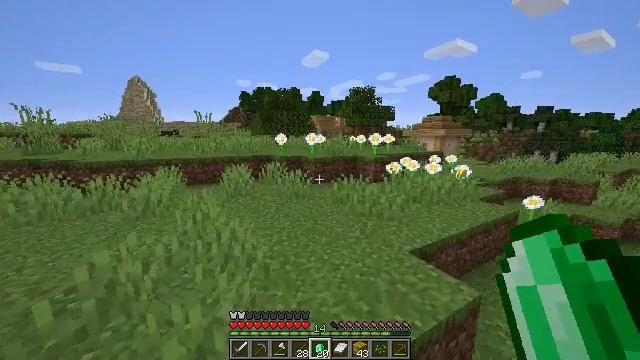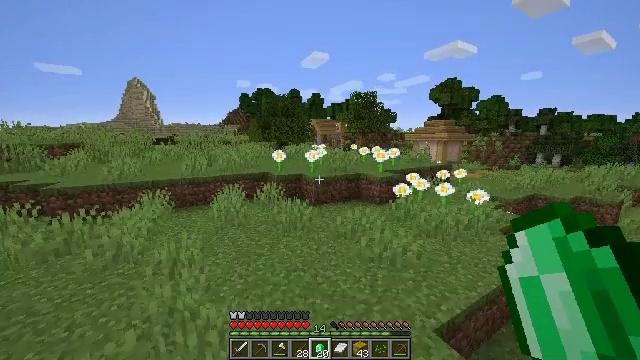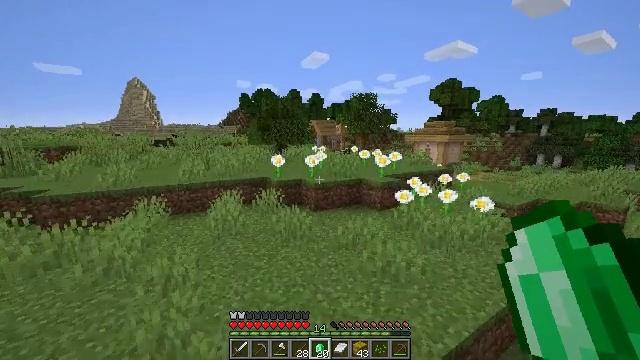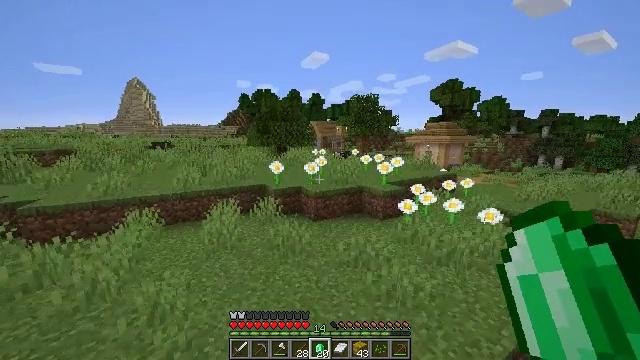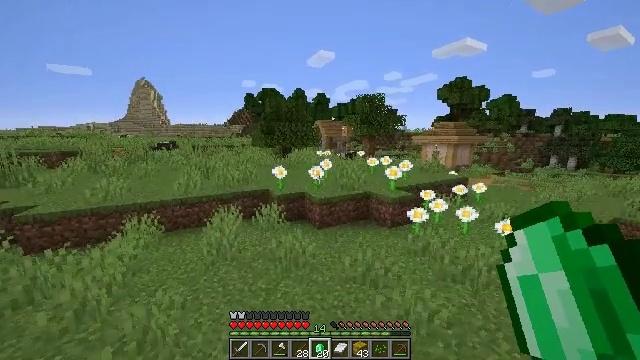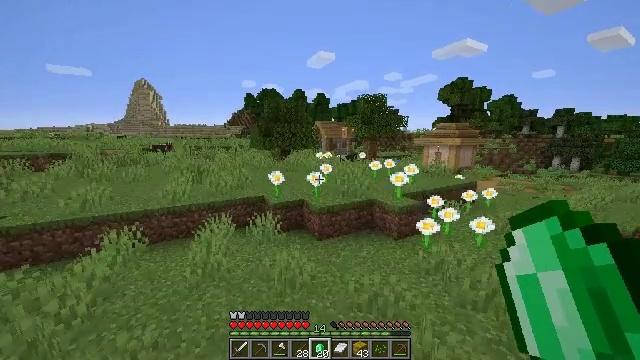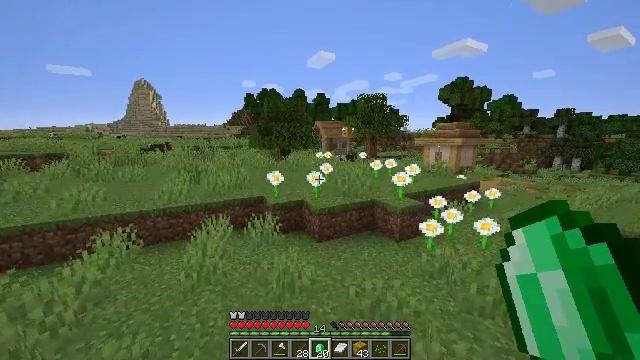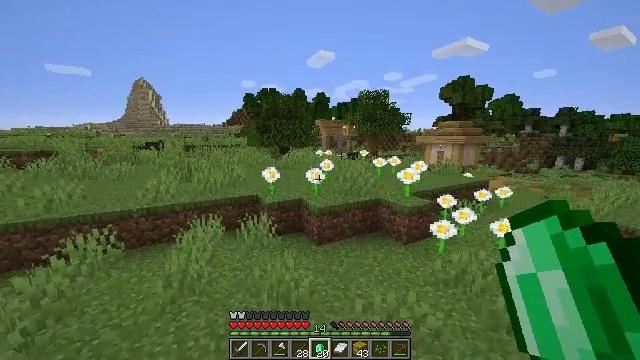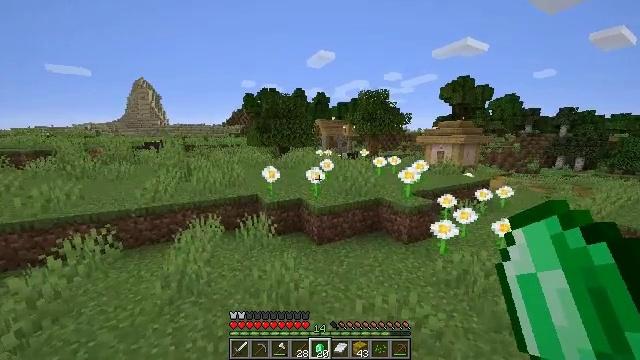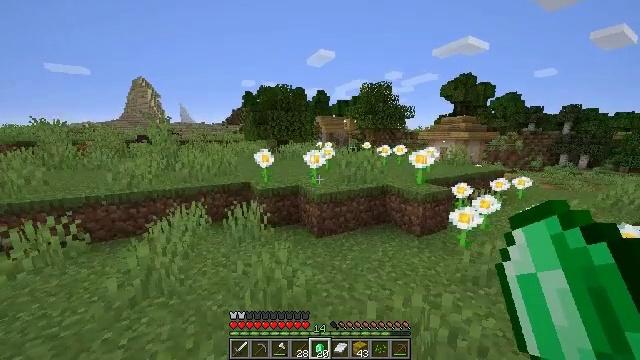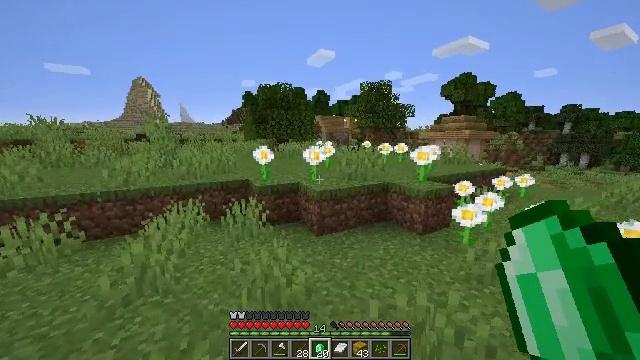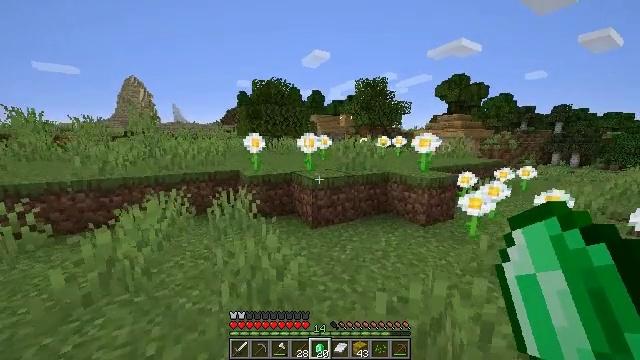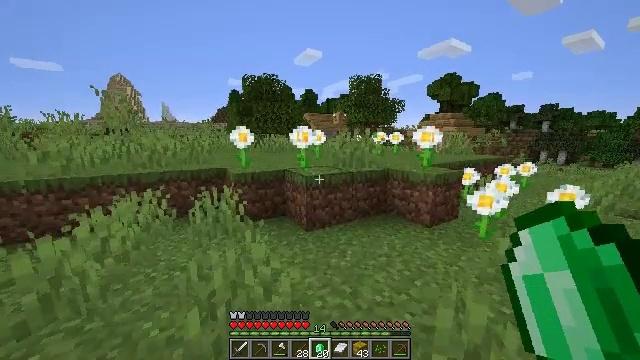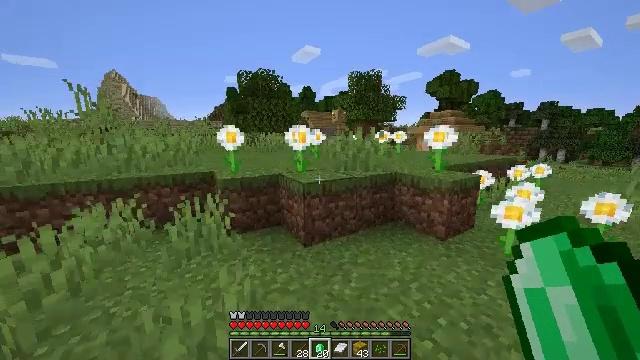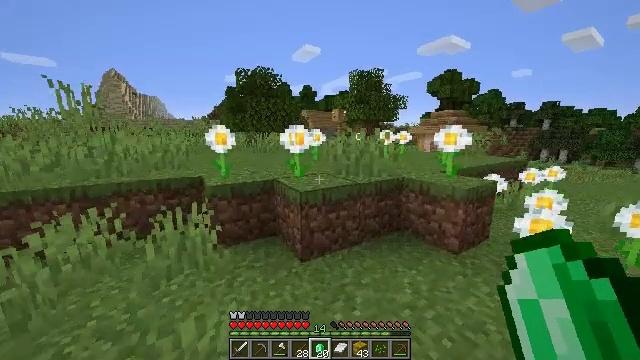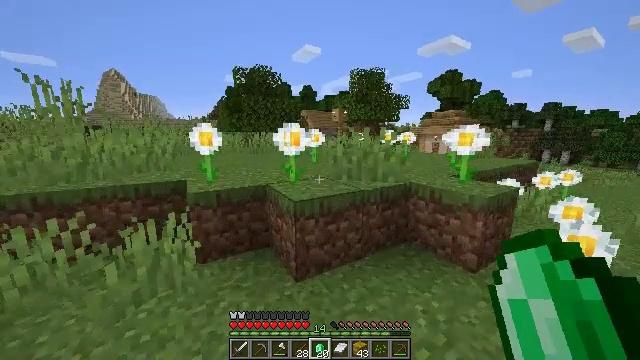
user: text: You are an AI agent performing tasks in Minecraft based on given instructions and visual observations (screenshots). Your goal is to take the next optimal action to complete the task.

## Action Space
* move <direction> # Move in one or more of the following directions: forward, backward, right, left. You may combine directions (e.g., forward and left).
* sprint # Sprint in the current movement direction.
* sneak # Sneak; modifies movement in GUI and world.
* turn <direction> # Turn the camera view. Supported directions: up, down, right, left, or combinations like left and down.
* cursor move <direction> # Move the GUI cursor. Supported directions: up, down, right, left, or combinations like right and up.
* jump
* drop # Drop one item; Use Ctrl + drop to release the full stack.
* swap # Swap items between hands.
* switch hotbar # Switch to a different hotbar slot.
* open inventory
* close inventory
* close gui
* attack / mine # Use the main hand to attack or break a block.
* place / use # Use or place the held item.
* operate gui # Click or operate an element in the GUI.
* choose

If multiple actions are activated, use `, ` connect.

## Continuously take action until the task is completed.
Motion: motion action
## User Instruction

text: Use the crafting table to craft a crossbow.
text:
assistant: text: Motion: move forward, jump
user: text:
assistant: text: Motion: move forward, jump
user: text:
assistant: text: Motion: move forward, jump
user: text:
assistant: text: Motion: move forward, turn left, jump
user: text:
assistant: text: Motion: move forward, jump
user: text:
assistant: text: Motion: move forward
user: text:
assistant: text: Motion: move forward
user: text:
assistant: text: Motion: move forward
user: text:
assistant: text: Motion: move forward
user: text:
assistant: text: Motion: move forward
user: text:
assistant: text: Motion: move forward, turn right
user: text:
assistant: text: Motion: move forward, turn right
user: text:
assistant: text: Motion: move forward
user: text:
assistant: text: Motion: move forward
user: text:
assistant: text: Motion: move forward
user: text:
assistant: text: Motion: move forward, jump
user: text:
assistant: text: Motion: move forward, jump
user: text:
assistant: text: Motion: move forward, jump
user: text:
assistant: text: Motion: move forward, jump
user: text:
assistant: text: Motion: move forward, jump
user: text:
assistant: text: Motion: move forward, jump
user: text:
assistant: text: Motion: move forward, jump
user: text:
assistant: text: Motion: move forward, jump
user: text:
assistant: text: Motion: move forward, jump
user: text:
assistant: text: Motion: move forward, jump
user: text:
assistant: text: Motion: move forward, jump
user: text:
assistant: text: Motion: move forward, jump
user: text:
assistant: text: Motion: move forward, jump
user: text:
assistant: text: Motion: move forward, jump
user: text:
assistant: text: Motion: move forward, jump